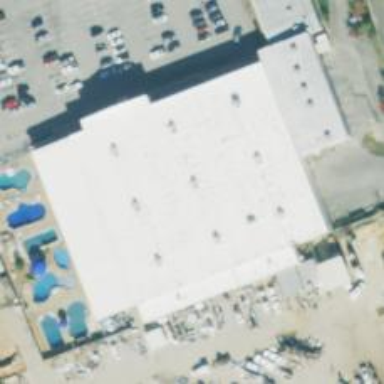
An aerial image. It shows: Swimming pool shop.